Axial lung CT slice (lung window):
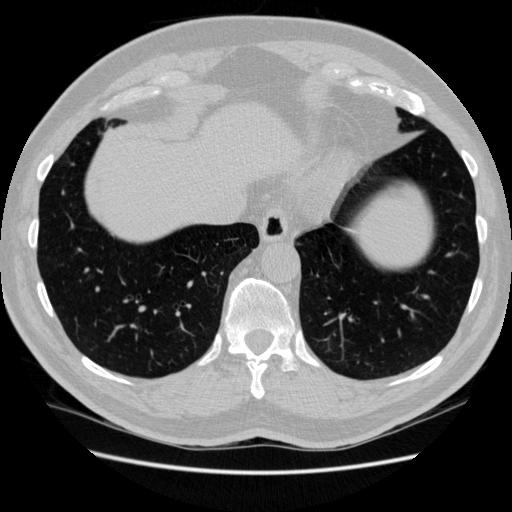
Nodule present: no